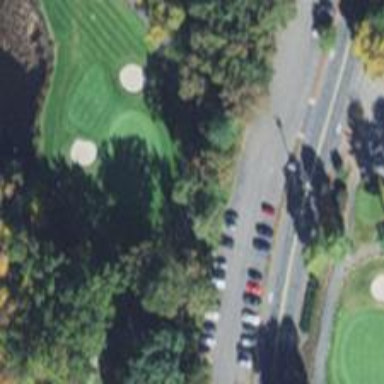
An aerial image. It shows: Golf hole.